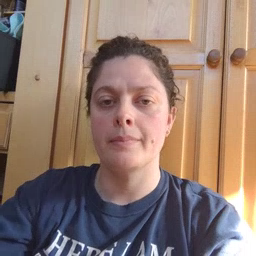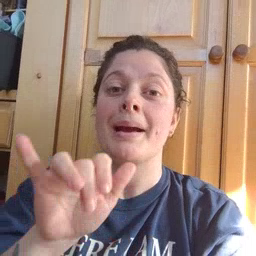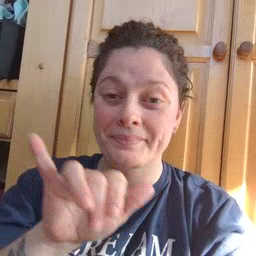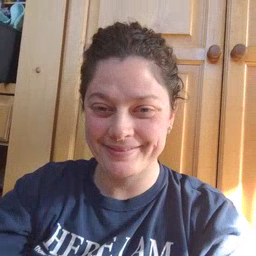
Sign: same